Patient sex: F
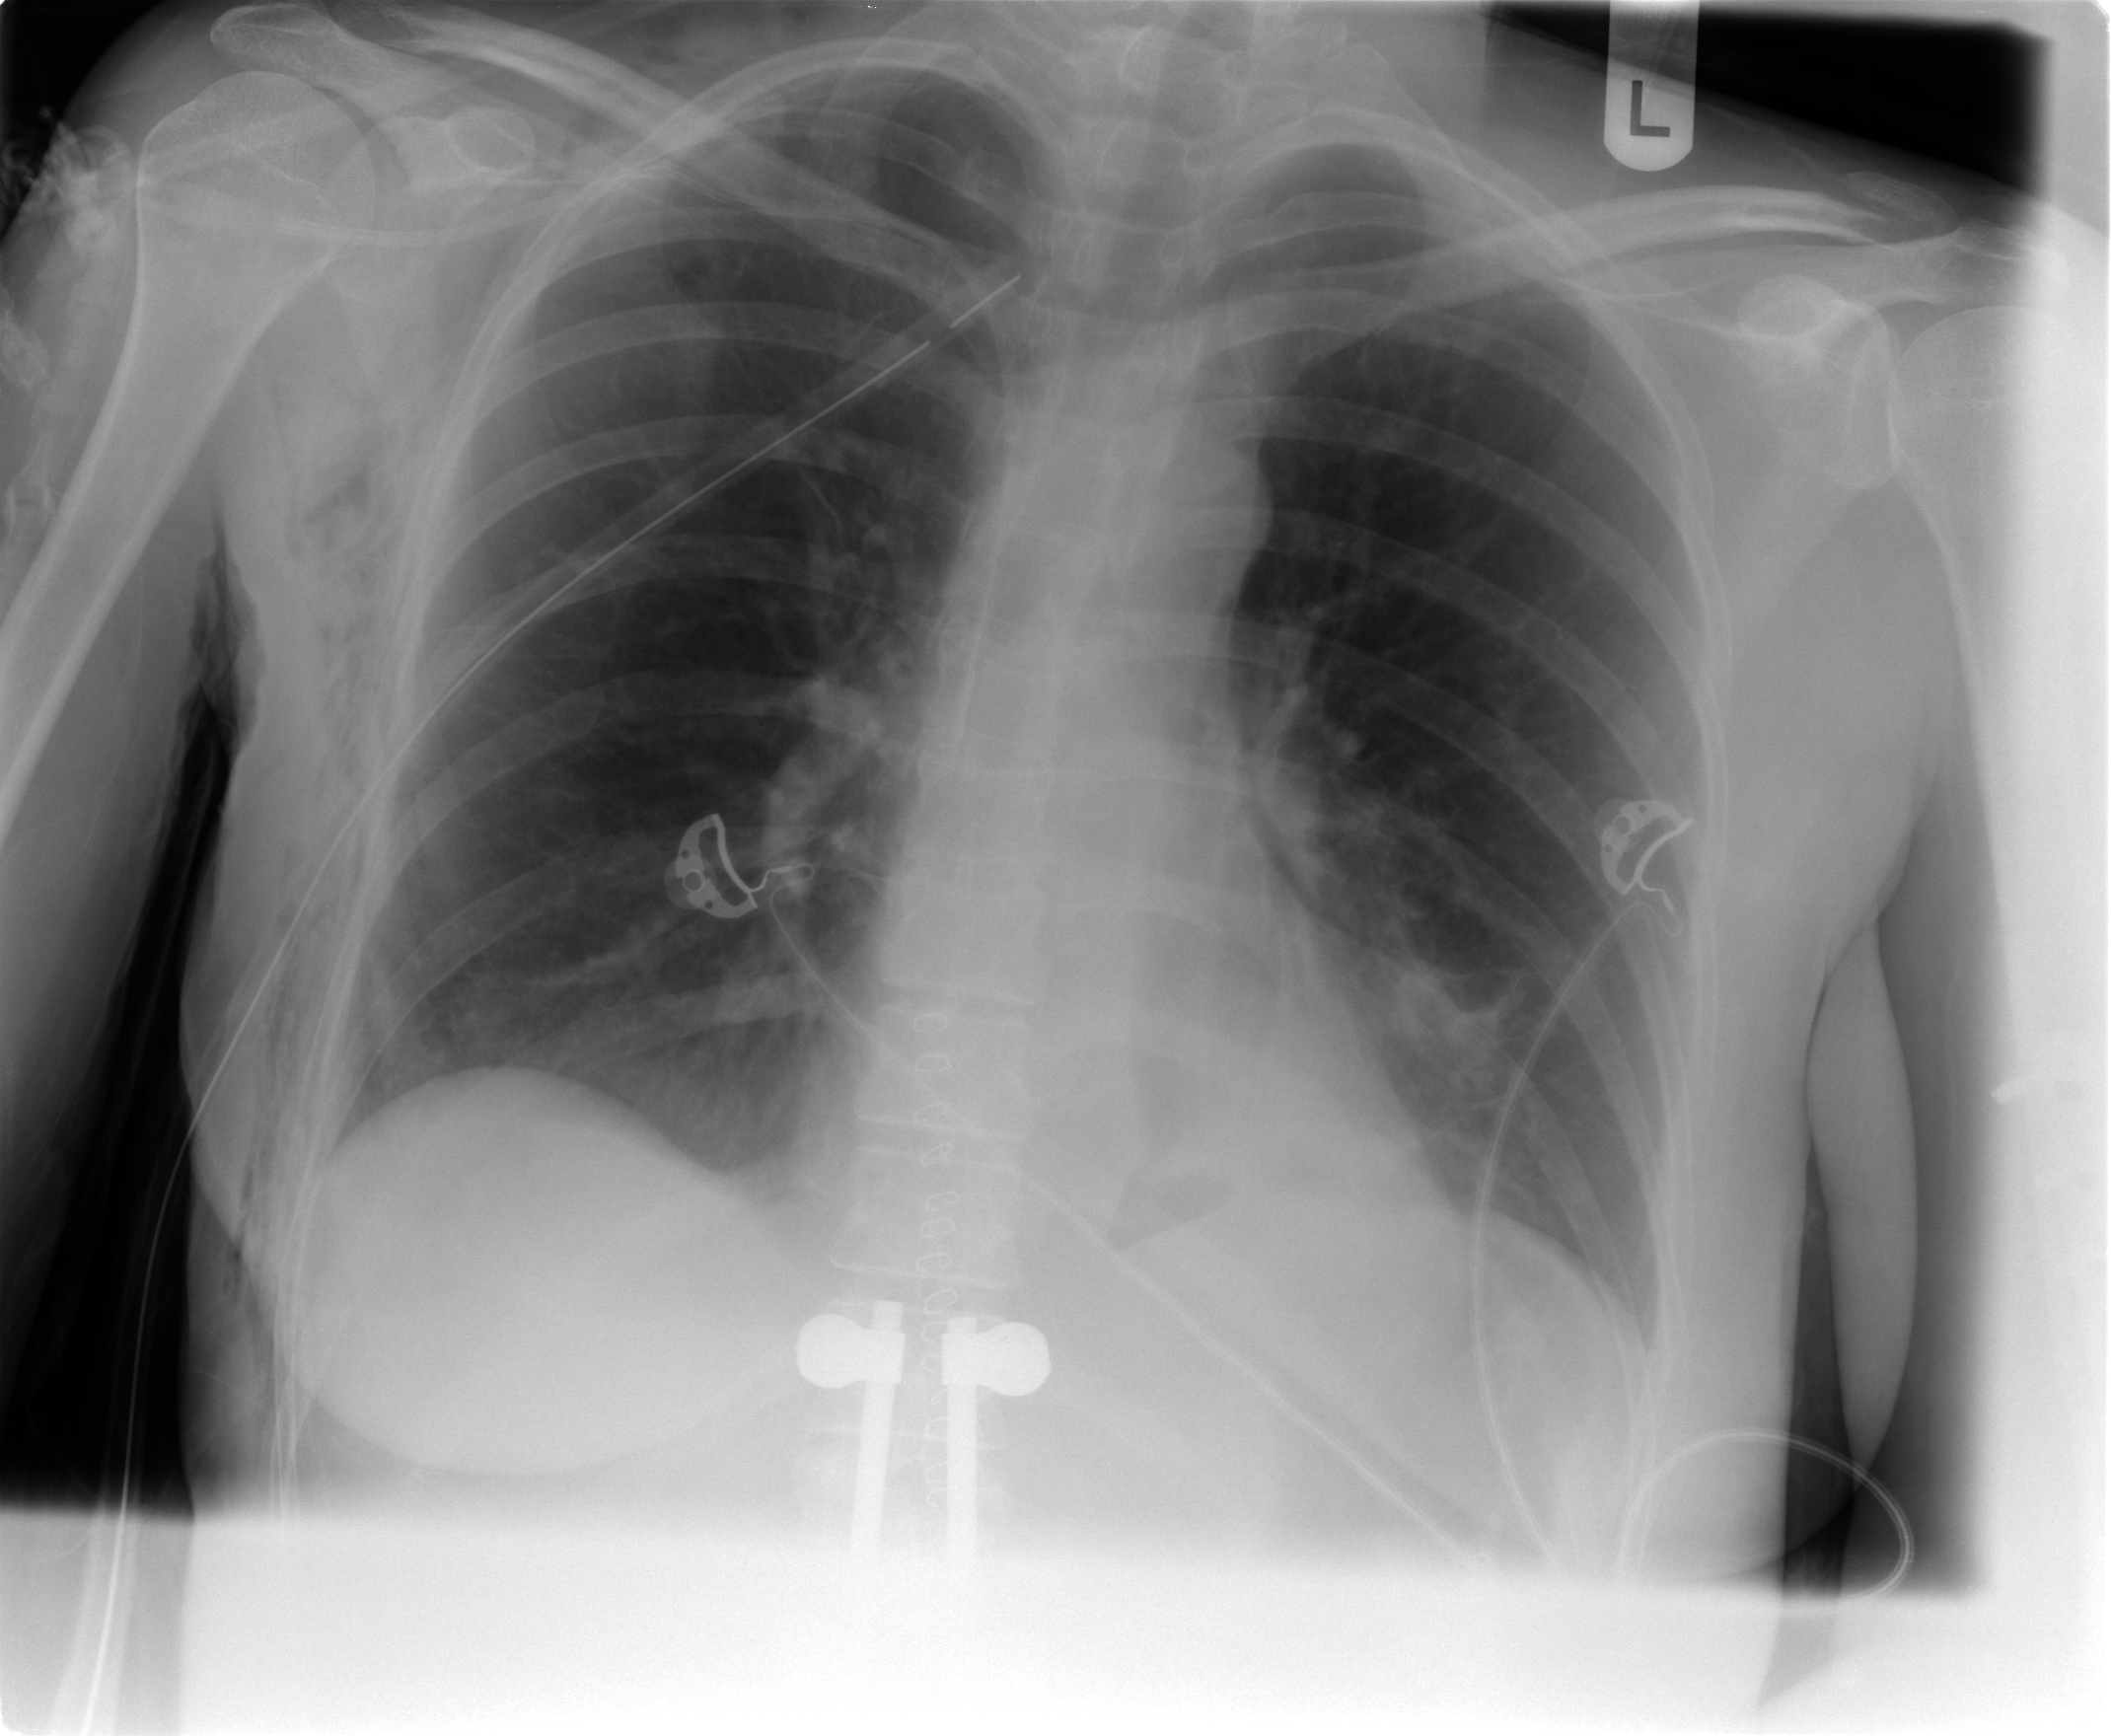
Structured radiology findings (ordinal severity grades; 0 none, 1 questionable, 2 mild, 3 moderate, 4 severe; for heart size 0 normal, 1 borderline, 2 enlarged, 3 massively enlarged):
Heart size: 2
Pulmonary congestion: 0
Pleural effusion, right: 0
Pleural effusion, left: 2
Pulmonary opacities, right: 0
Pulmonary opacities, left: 2
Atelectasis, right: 0
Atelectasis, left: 2